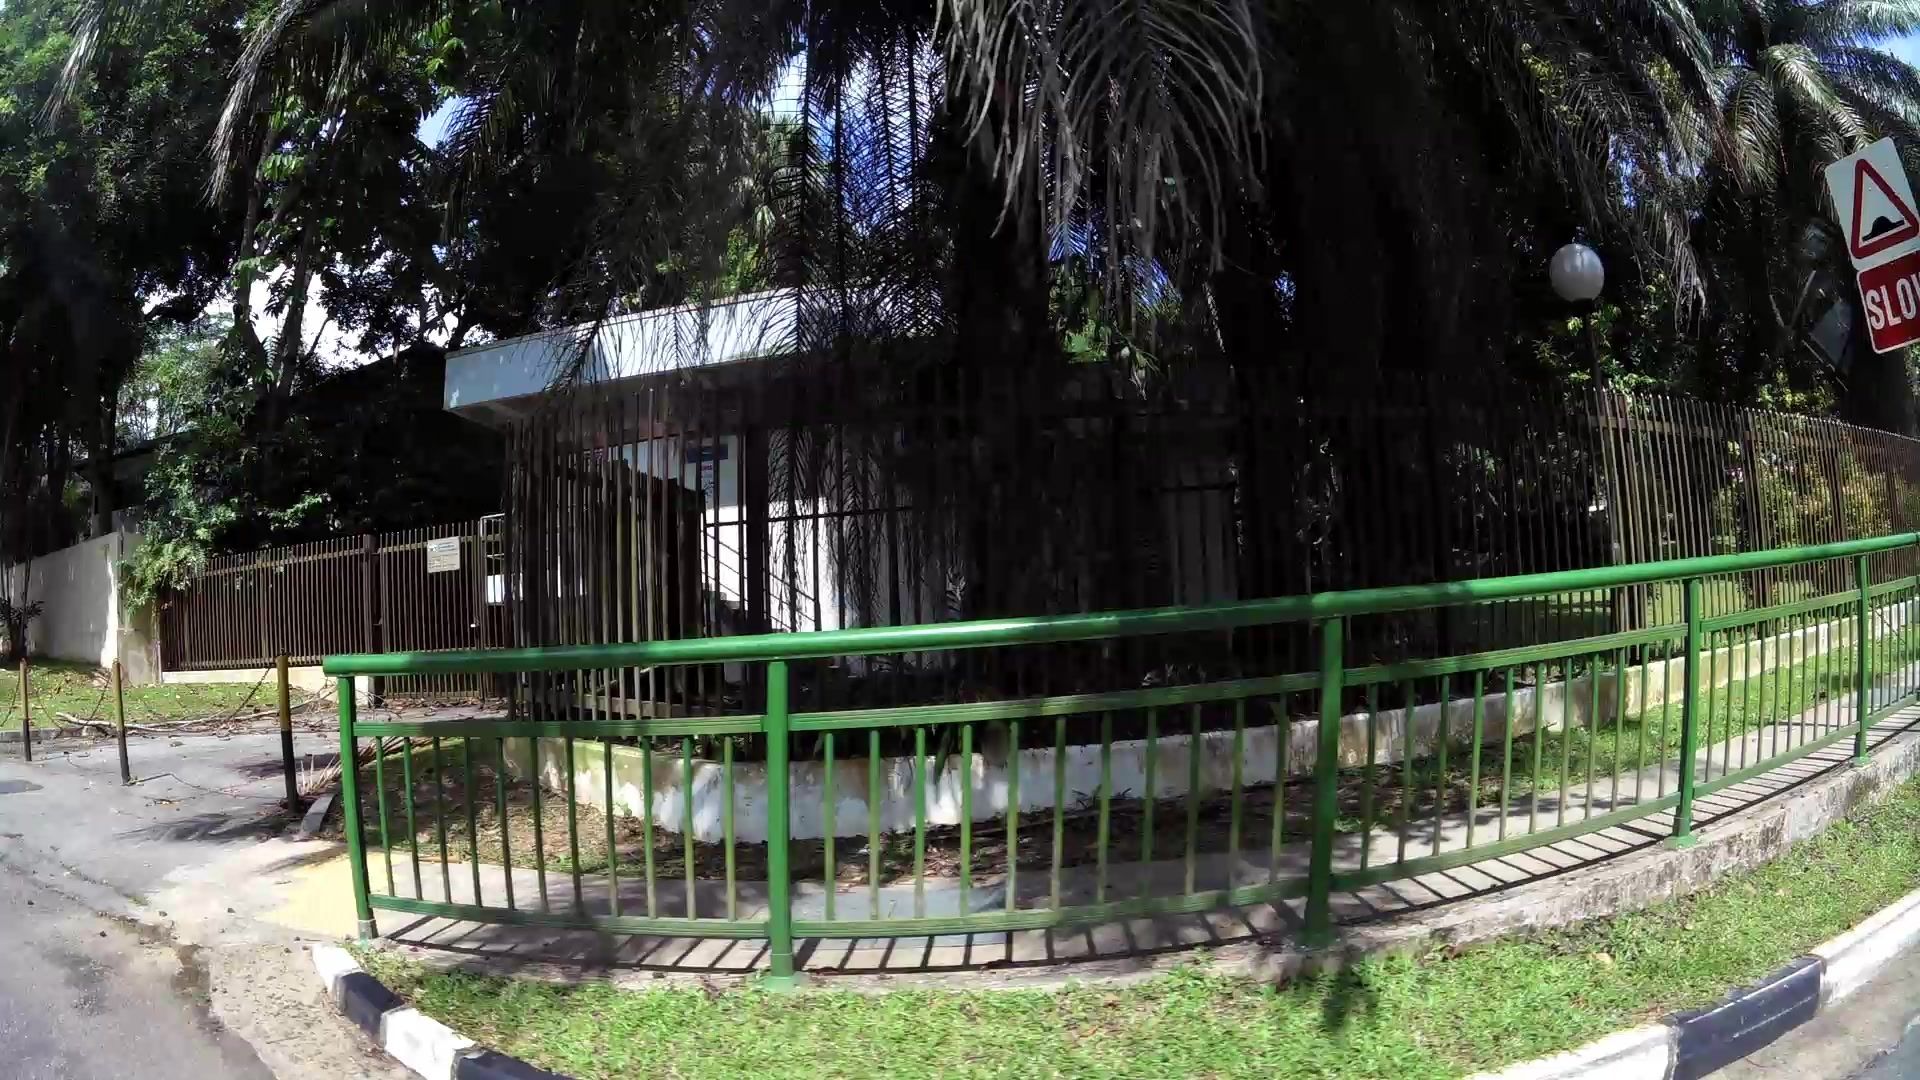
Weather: clear
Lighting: day
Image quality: slightly poor
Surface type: walking surface
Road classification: footway
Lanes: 2
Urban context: urban centre
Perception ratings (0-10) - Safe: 4.87, Lively: 2.89, Beautiful: 5.36, Boring: 2.91, Depressing: 6.36, Wealthy: 5.99